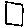
Label: square